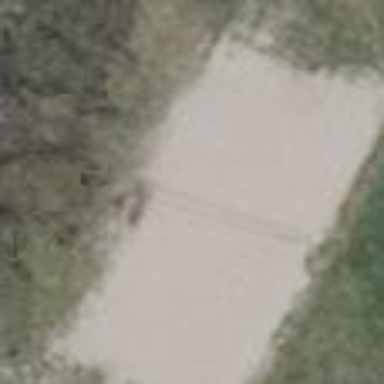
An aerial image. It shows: Sandy pitch for beach volleyball.